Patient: sex M, age 57
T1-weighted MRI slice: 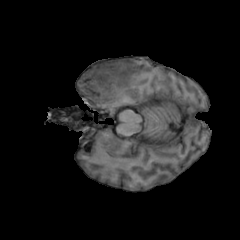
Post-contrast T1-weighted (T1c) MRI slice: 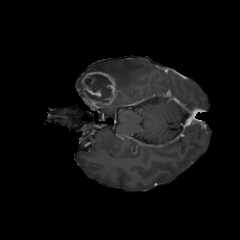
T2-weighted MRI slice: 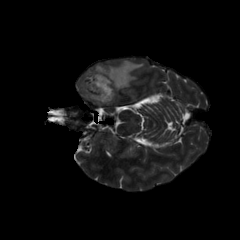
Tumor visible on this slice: yes
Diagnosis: Glioblastoma, IDH-wildtype
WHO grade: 4